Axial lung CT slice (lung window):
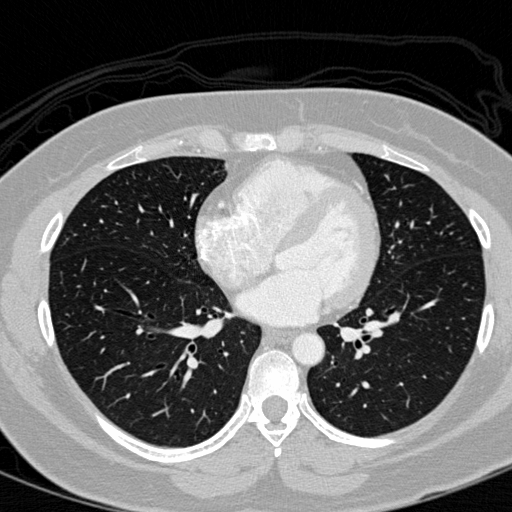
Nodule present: no